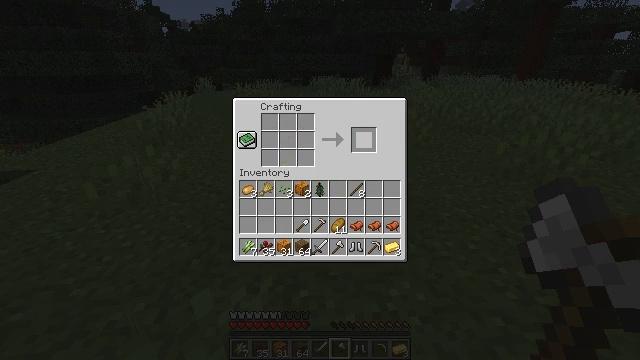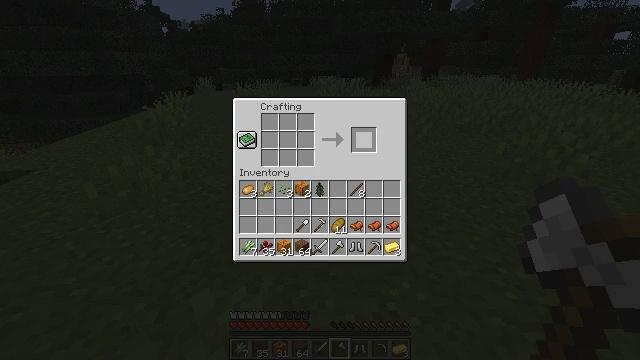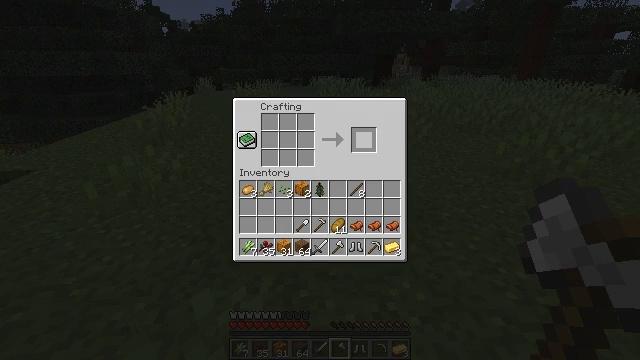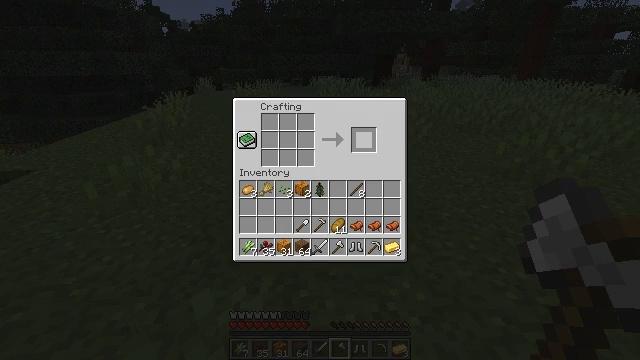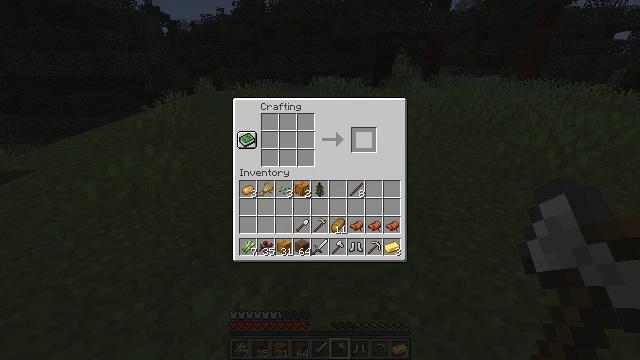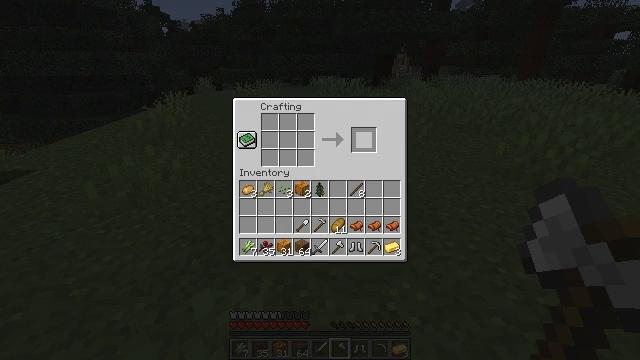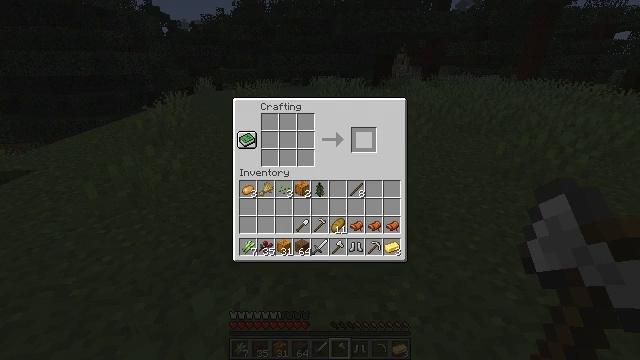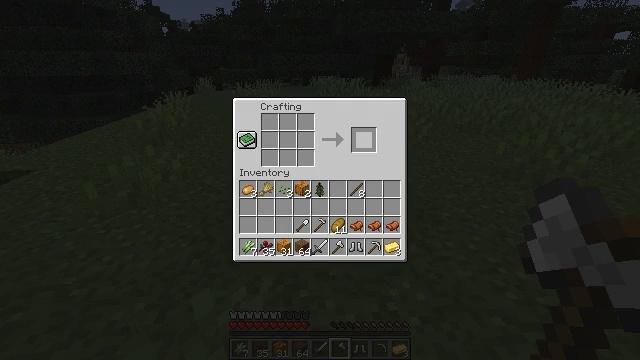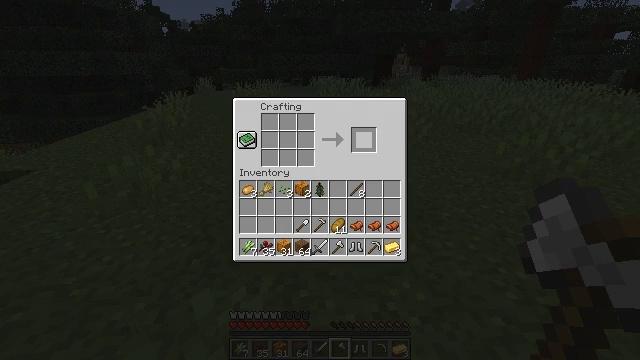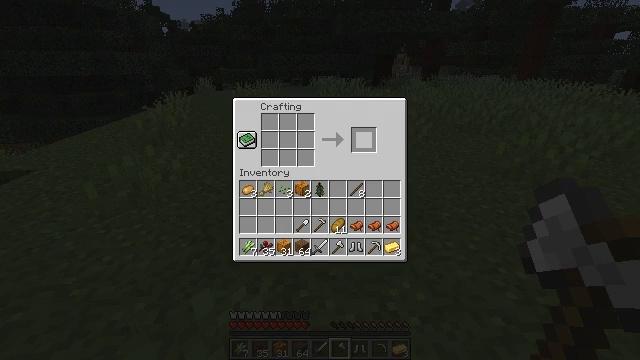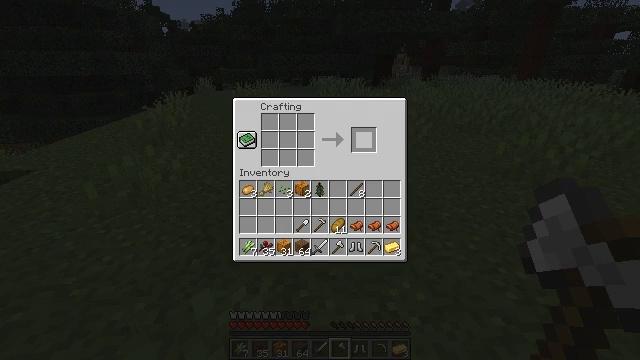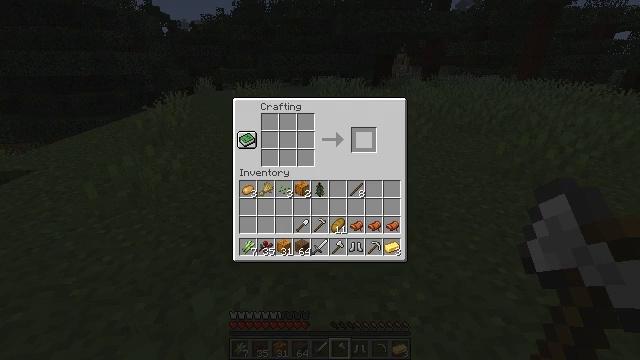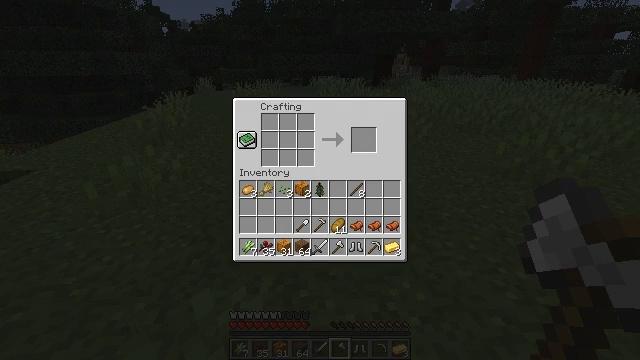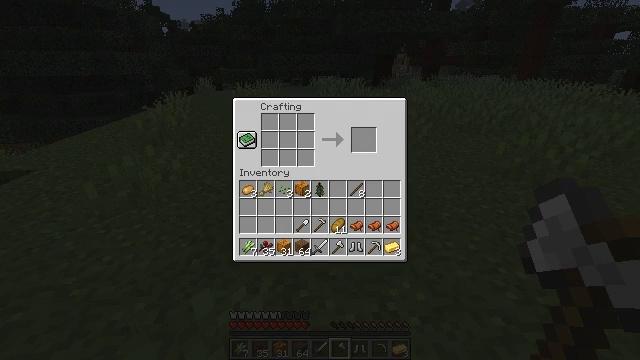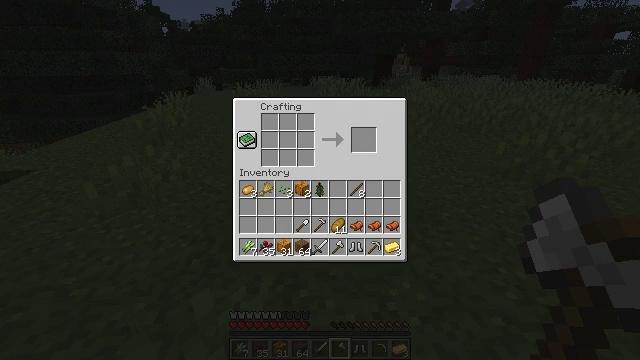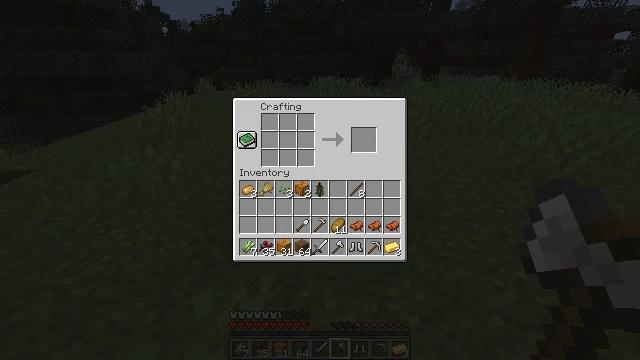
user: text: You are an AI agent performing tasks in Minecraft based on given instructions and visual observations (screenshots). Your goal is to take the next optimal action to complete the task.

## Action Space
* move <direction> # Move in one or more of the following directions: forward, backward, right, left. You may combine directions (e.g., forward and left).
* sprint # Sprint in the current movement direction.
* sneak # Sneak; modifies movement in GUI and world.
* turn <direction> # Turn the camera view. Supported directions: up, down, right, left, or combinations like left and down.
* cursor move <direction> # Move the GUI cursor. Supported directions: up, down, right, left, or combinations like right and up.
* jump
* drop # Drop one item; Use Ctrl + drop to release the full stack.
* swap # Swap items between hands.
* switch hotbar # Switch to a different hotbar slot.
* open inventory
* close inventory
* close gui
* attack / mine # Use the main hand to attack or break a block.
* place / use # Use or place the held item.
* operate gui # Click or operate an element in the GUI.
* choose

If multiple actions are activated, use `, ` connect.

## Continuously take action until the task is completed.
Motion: motion action
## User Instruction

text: Mine the grass in the plains.
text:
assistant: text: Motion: sneak, open gui
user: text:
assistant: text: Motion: sneak
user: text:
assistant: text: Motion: sneak
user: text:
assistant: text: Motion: sneak
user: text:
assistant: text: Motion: no_op
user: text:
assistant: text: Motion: no_op
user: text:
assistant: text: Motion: no_op
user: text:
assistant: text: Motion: no_op
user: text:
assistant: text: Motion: no_op
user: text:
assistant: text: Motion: no_op
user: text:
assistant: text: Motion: no_op
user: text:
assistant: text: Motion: no_op
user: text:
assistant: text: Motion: no_op
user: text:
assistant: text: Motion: no_op
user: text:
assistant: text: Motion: no_op
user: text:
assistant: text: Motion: no_op
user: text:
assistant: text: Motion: no_op
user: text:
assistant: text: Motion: cursor move down
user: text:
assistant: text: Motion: cursor move left and down
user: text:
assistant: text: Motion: cursor move left and down
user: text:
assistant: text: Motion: cursor move left and down
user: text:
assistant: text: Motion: cursor move down
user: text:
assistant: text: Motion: no_op
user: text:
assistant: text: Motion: no_op
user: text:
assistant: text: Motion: cursor move left
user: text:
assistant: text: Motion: no_op
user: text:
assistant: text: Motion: no_op
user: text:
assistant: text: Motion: no_op
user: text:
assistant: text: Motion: no_op
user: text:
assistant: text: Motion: operate gui